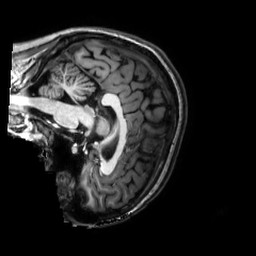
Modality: T1w
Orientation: sagittal
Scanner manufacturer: philips
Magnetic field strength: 3 T
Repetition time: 0.0096 s
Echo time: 0.0046 s